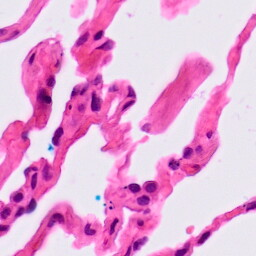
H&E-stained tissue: Lung